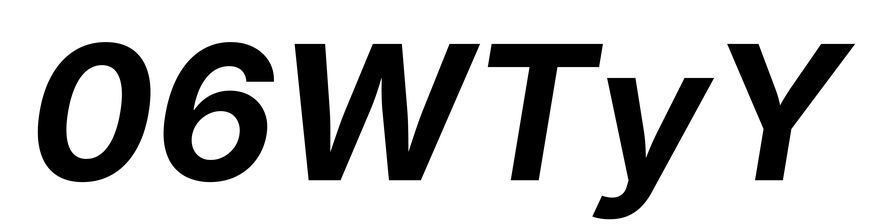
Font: Inter-Italic_Bold_Italic